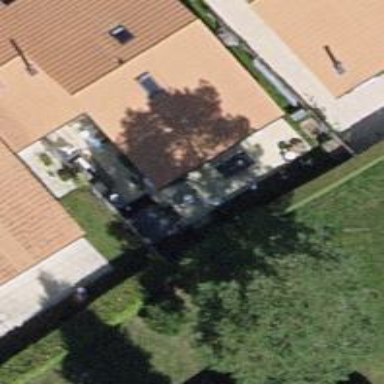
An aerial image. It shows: Semidetached house.